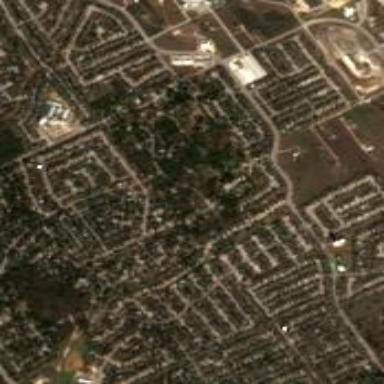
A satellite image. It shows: Single-family residential area.